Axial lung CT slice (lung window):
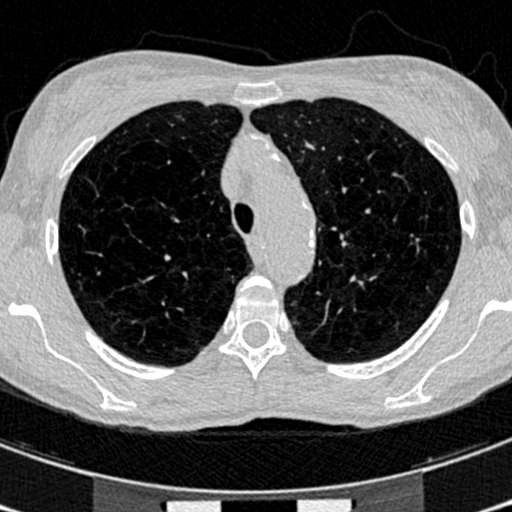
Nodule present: no